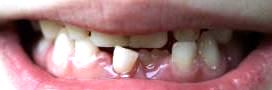
Condition: hypodontia